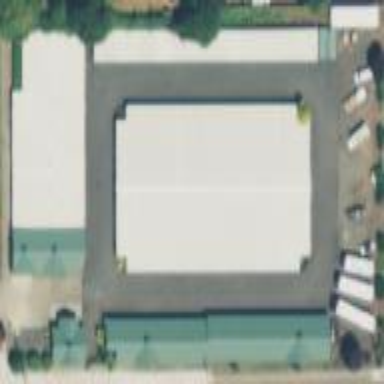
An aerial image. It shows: Commercial area with storage rental shop.